Field crop: tomato
Growth stage: 1
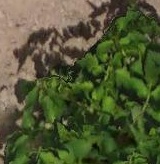
Species: tomato